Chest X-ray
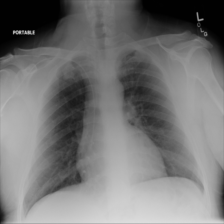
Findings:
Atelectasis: negative
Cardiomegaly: negative
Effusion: negative
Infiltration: negative
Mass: negative
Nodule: negative
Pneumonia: negative
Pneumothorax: negative
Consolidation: negative
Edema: negative
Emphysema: negative
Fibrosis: negative
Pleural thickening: negative
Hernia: negative